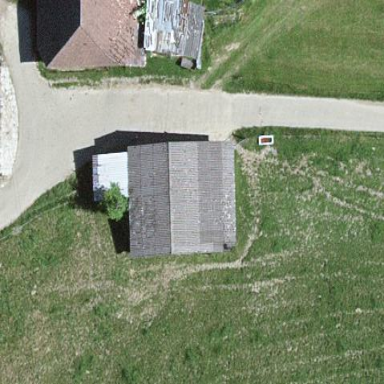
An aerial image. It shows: Shed building.